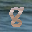
Label: 8